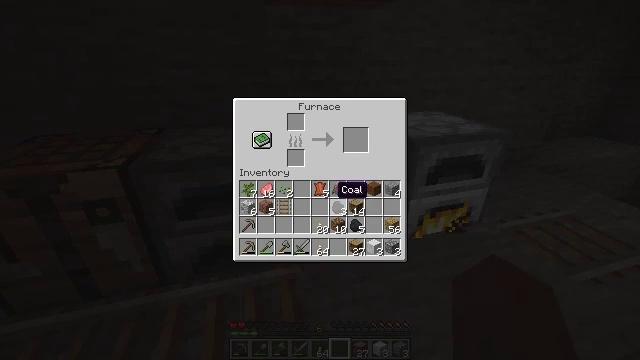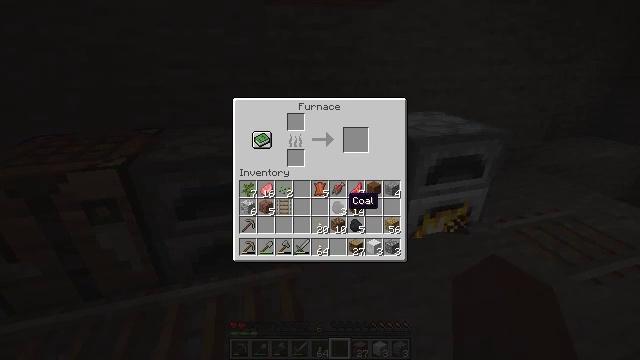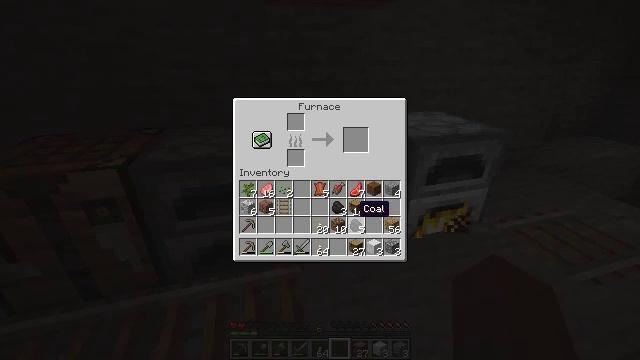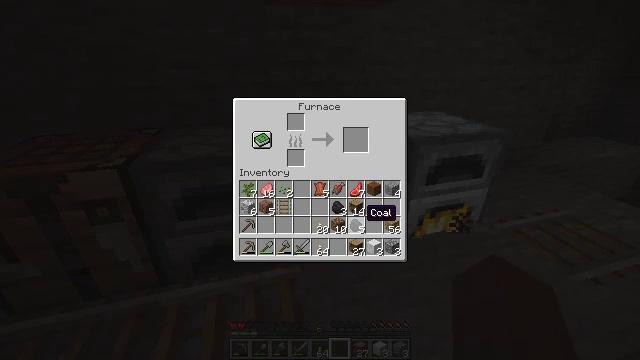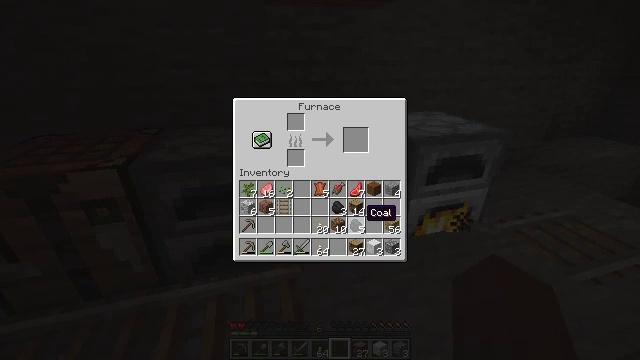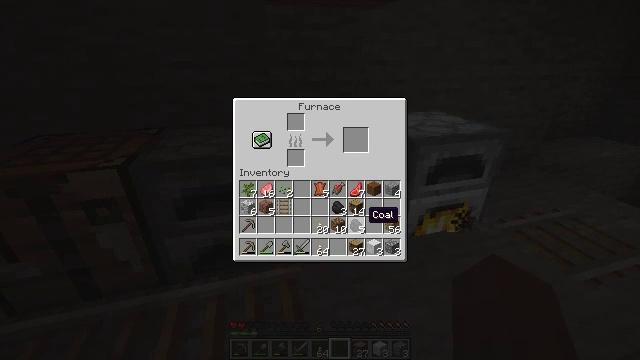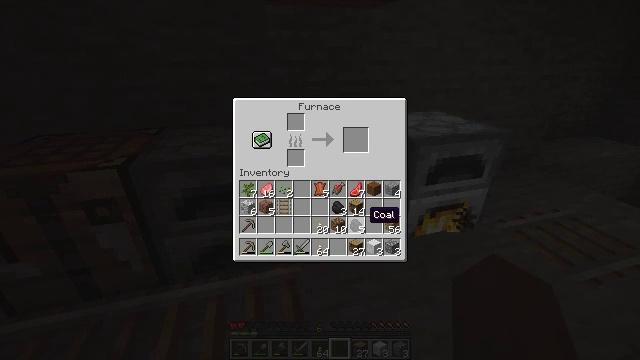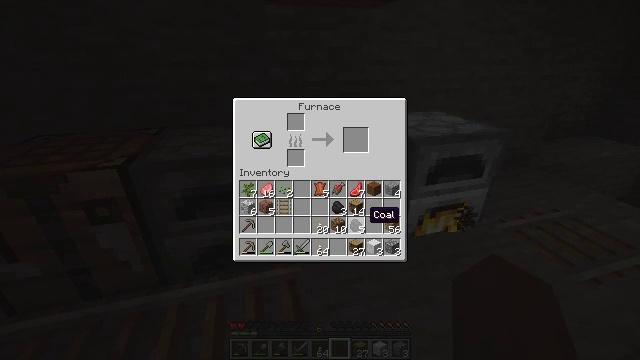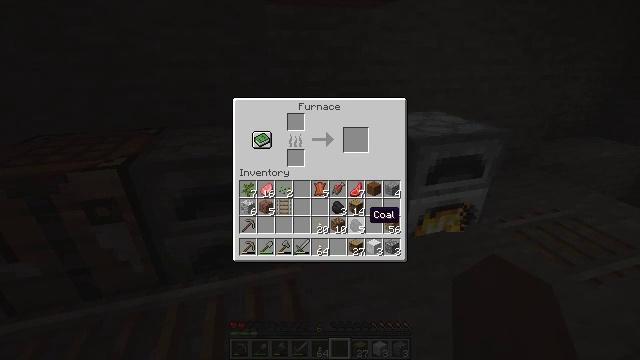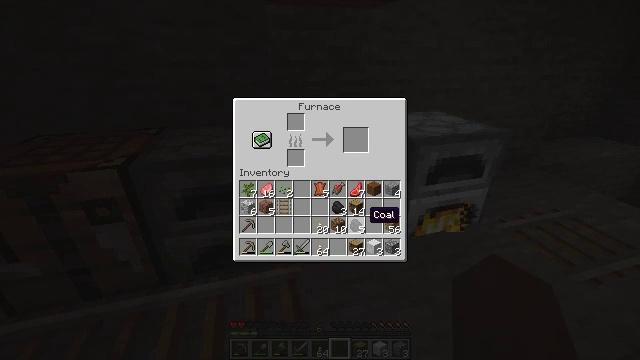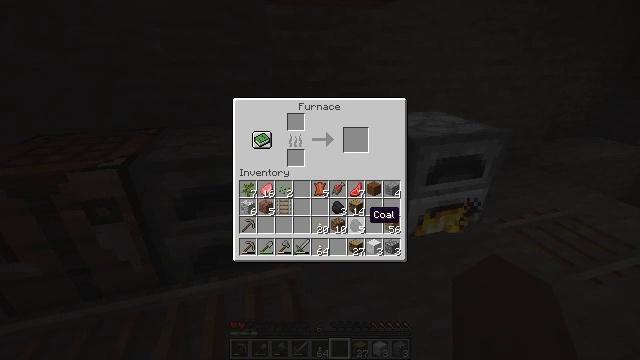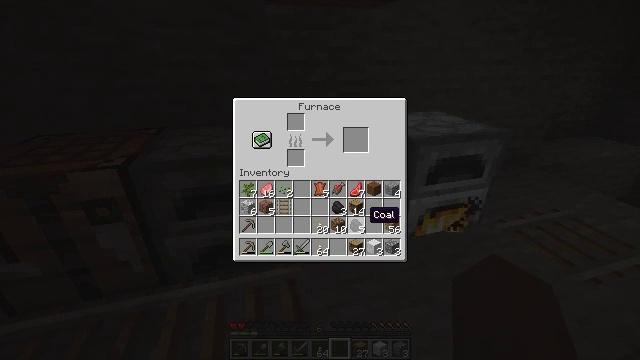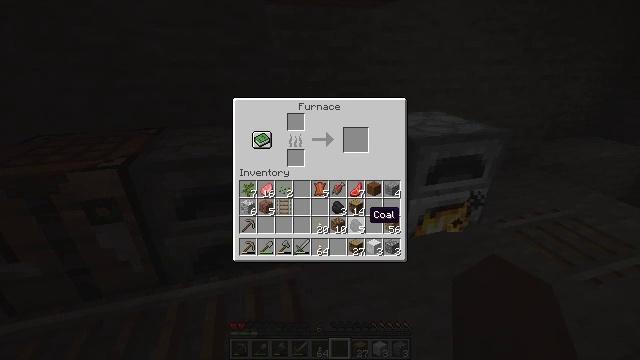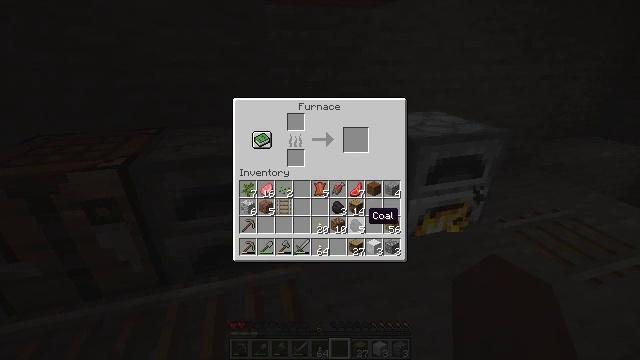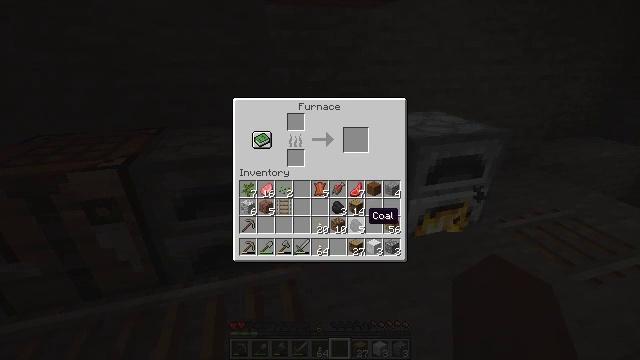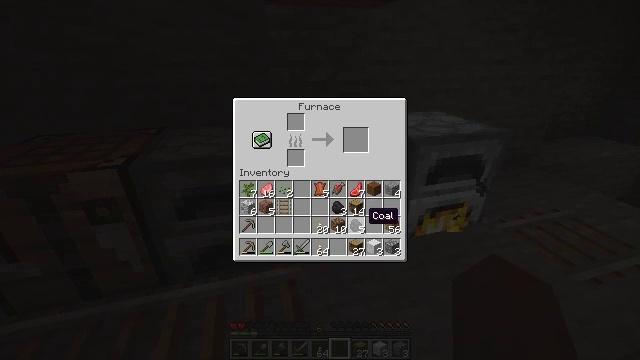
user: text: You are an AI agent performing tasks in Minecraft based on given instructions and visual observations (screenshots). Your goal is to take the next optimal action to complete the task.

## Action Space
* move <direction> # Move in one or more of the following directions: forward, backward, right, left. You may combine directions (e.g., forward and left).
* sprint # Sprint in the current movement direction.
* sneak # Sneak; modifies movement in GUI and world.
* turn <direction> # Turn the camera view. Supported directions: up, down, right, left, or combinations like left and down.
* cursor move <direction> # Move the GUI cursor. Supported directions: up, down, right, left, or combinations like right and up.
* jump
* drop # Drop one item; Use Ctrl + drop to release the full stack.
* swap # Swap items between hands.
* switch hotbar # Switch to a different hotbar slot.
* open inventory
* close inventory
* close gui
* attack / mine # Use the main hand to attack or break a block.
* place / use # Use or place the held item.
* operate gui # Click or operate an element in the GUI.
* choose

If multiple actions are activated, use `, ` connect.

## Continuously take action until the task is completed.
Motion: motion action
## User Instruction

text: Make a leather helmet with leather pieces in the crafting table.
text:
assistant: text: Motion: cursor move right and down
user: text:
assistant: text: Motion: cursor move right and down
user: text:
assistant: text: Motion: no_op
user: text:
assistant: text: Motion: no_op
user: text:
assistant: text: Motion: no_op
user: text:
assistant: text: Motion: no_op
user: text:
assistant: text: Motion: sneak
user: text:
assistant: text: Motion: sneak
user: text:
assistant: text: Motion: sneak
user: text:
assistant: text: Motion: sneak
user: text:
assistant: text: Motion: sneak
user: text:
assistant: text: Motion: sneak
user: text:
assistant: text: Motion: no_op
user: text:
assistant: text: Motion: no_op
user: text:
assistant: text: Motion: sneak
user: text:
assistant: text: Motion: sneak
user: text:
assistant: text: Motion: sneak, choose
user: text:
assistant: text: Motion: sneak, choose
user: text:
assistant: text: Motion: sneak, choose
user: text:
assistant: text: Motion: sneak
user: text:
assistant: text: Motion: sneak, cursor move left and up
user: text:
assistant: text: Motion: sneak, cursor move left and up
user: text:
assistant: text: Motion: sneak, cursor move left and up
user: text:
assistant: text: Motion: sneak, cursor move left
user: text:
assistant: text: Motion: sneak
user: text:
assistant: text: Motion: sneak
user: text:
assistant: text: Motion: sneak
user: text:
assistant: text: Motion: sneak, cursor move left
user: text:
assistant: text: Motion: sneak, cursor move left
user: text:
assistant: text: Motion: sneak